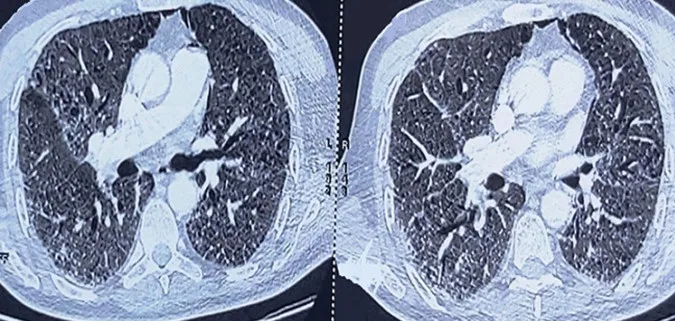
a chest CT-scan showing bilateral condensation and ground glass opacities in favor of an infectious pneumonia.
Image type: radiology (ct)